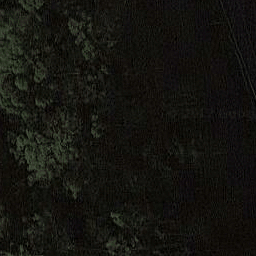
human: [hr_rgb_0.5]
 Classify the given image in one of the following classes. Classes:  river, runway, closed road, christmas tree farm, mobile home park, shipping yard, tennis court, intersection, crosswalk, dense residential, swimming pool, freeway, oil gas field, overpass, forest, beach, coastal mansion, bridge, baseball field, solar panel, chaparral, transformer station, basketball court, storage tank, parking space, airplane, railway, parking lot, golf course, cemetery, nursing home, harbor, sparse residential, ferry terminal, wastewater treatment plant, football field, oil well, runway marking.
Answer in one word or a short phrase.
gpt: forest